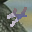
Label: 4